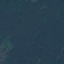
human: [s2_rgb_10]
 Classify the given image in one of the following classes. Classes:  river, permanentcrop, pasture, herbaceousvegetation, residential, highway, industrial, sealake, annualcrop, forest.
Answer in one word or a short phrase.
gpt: Forest